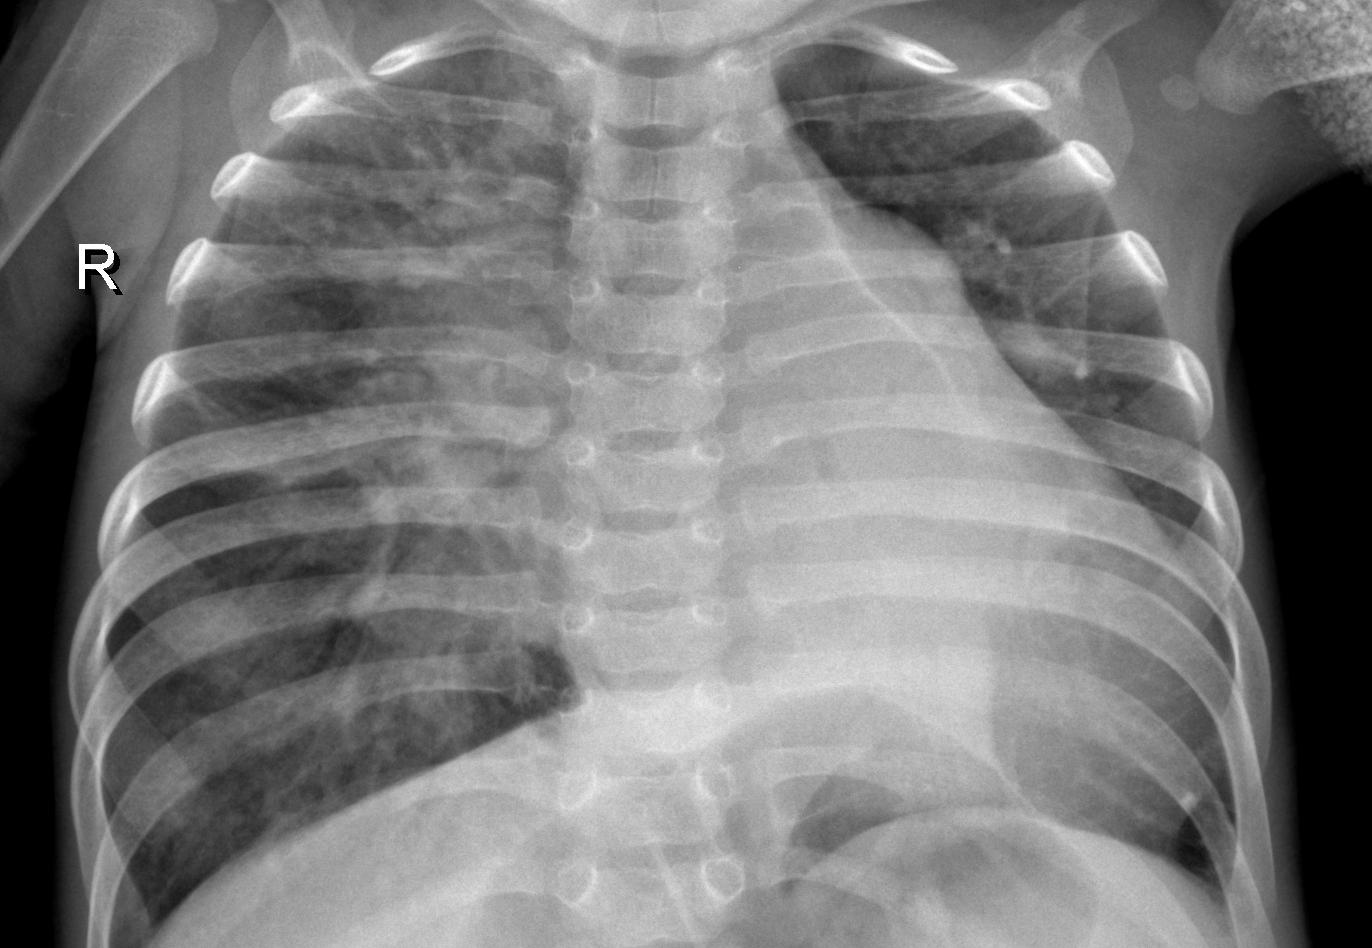
Diagnosis: PNEUMONIA